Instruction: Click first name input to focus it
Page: traveler
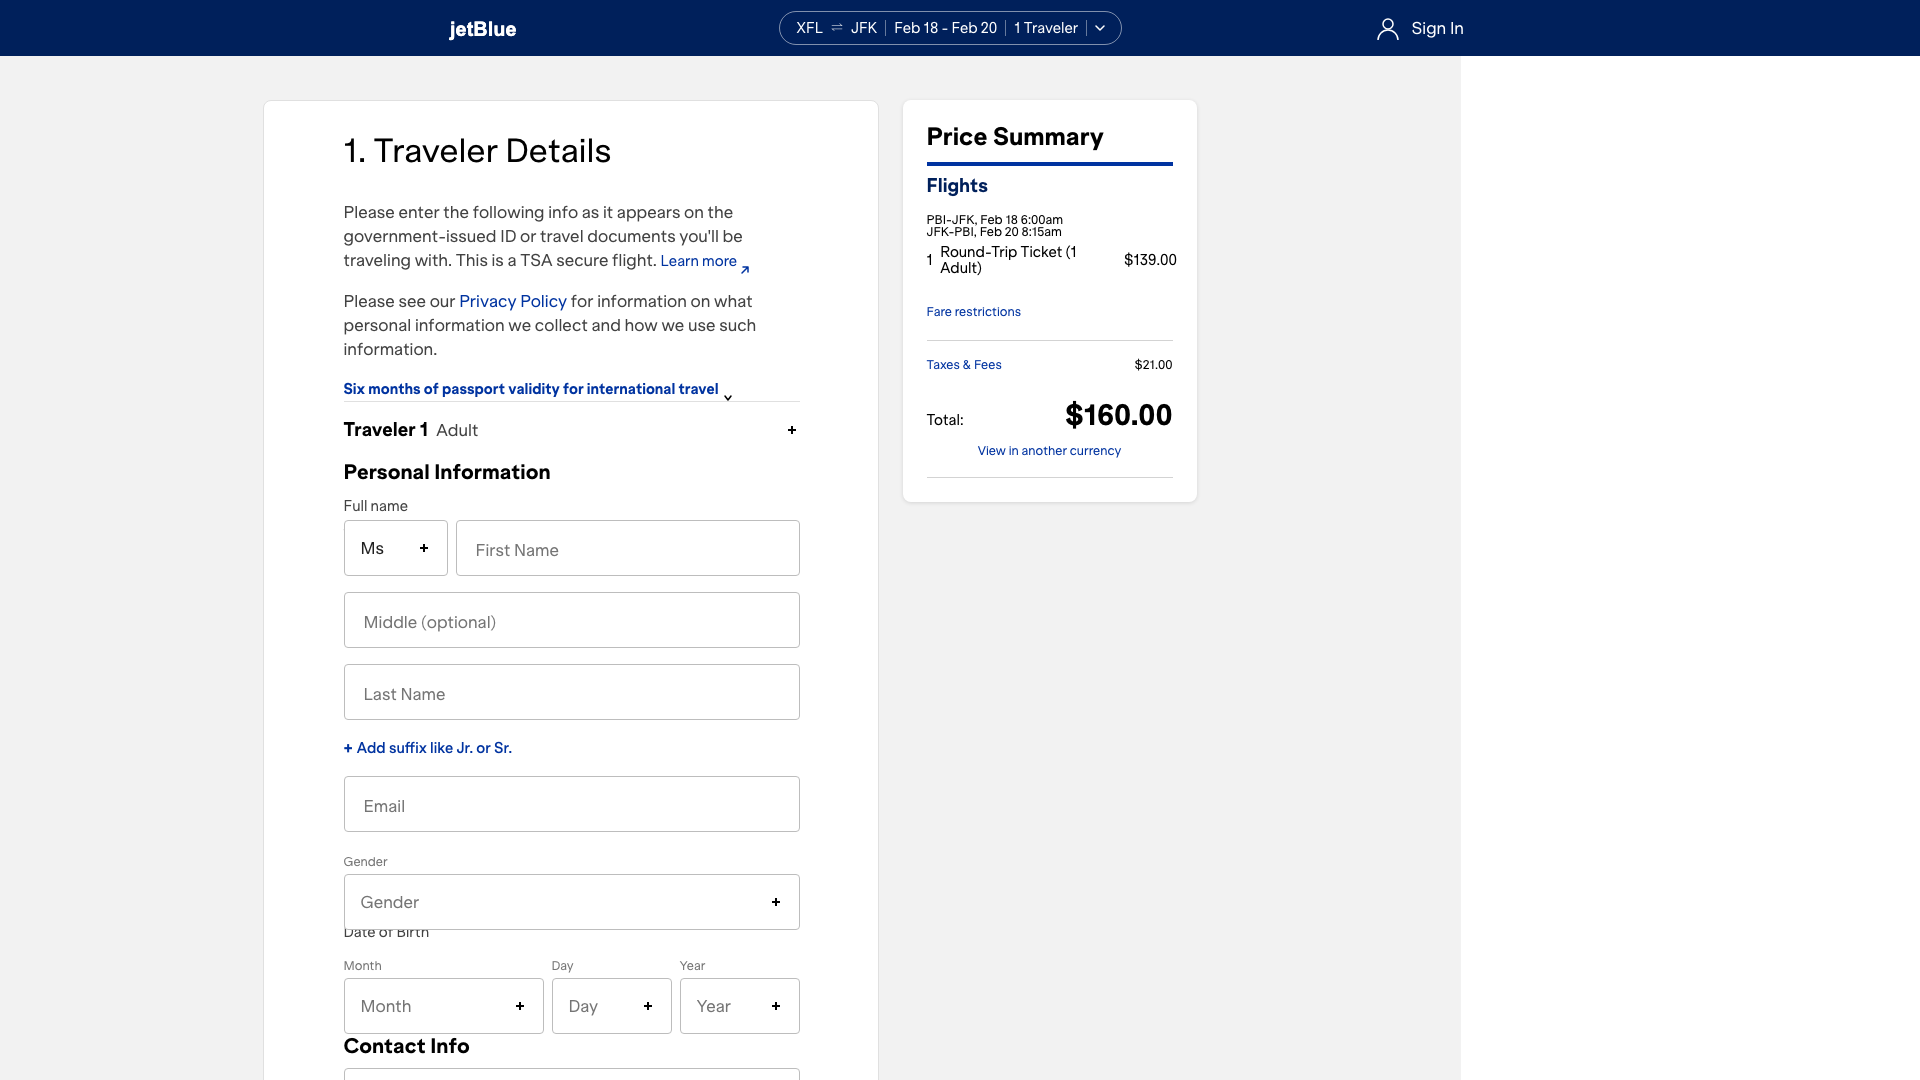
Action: click